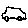
Label: car